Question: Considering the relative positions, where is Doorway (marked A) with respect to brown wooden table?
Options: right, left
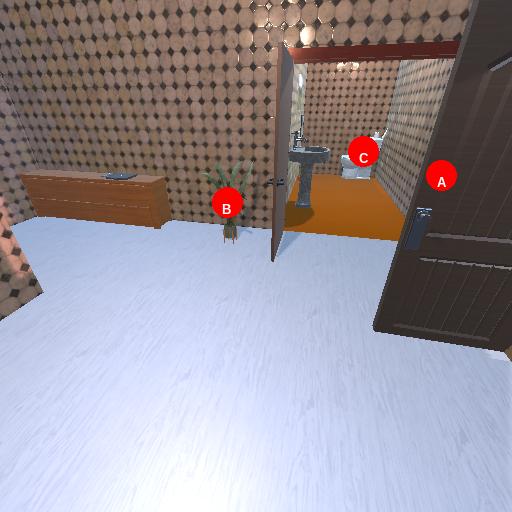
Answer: right